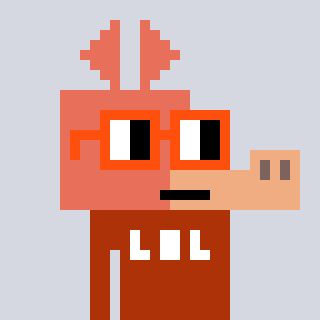
a pixel art character with square orange glasses, a aardvark-shaped head and a hotbrown-colored body on a cool background